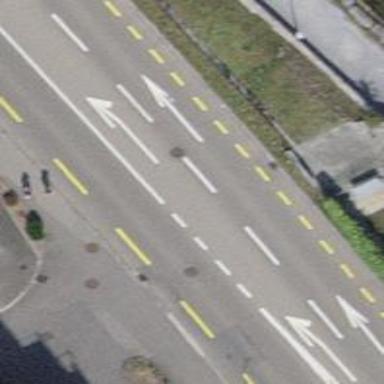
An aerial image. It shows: Primary highway with asphalt surface and designated lane for cyclists.